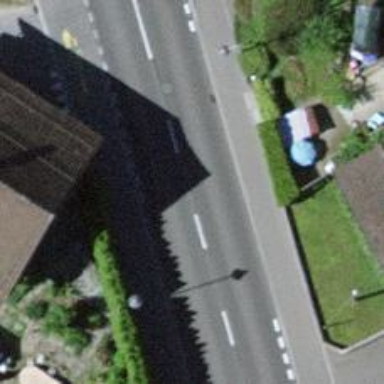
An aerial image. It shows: Secondary road with asphalt surface. There are separate sidewalks on both sides.